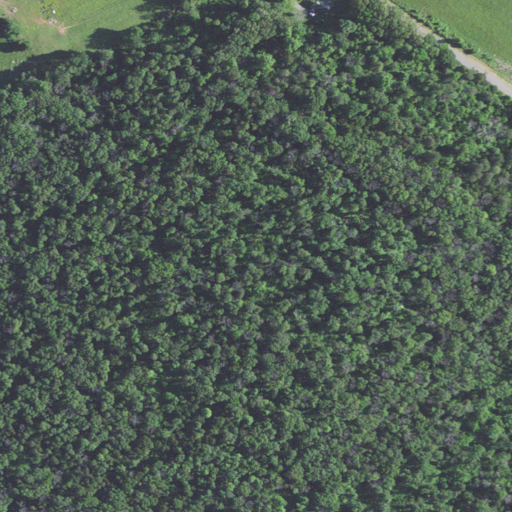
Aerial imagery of mountain in Kentucky named Henry Cooper Hill containing mixed forest, deciduous forest, pasture, open development, and low intensity development